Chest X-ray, PA view. Patient: 55 years old, sex F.
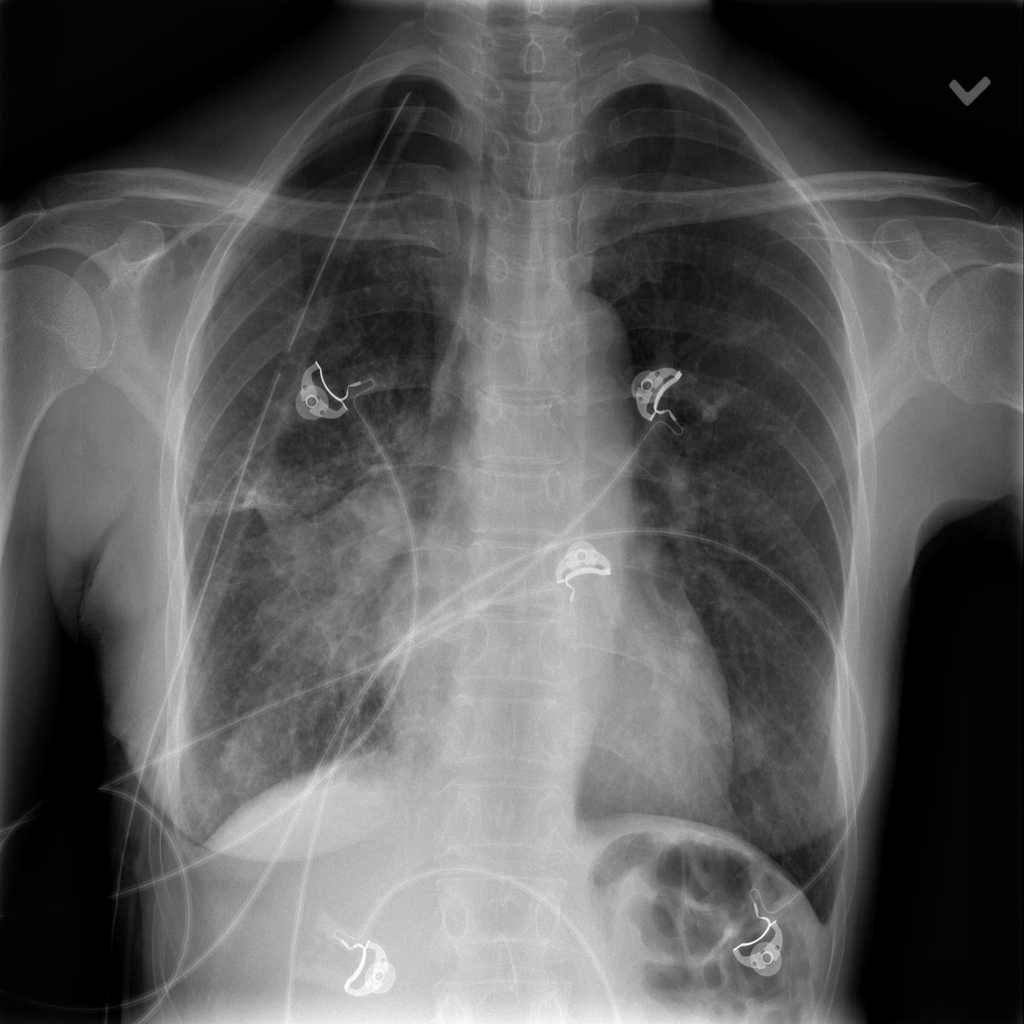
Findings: No Finding